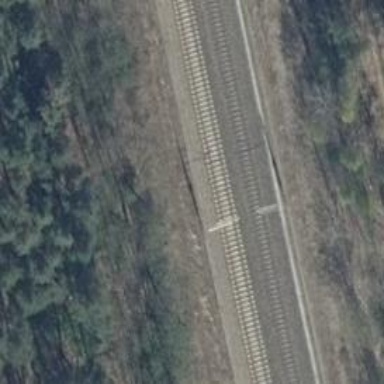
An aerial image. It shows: Milestone along the railway track with catenary mast.